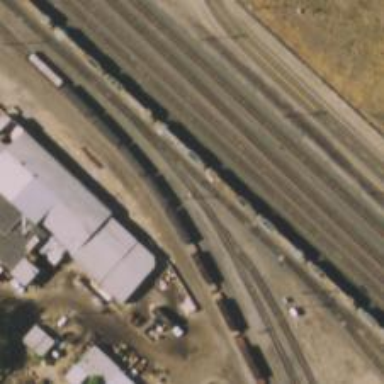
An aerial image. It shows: Railway siding with rails.